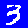
Digit: 3